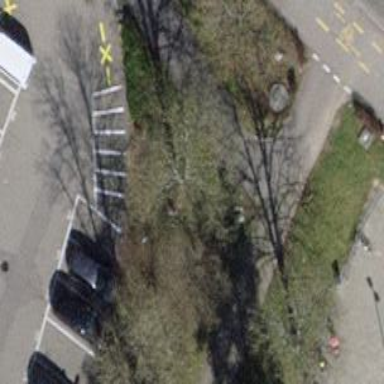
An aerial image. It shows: Asphalt cycleway.